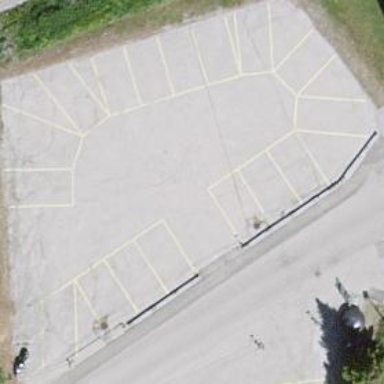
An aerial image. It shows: Parking area.